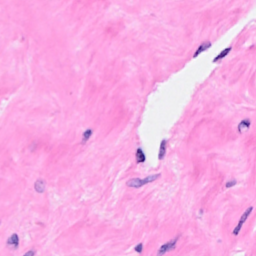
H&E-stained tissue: Breast